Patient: sex M, age 49
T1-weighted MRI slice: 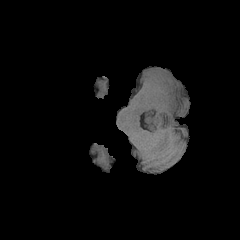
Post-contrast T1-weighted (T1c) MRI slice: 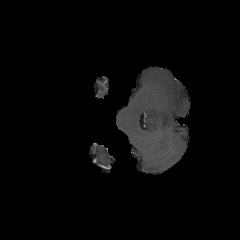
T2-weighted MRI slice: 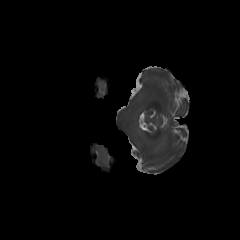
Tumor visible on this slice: no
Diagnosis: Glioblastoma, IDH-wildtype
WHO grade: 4